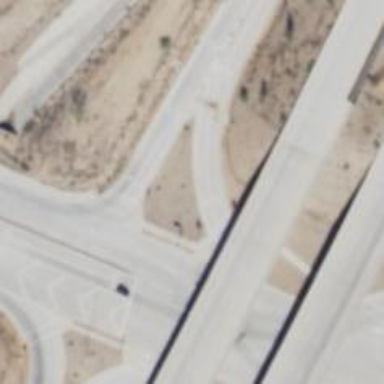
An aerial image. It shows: Solid stop line on the road.